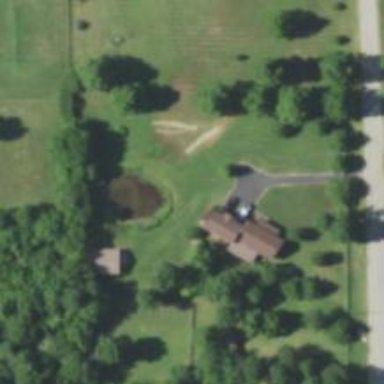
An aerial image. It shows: Driveway.